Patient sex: M
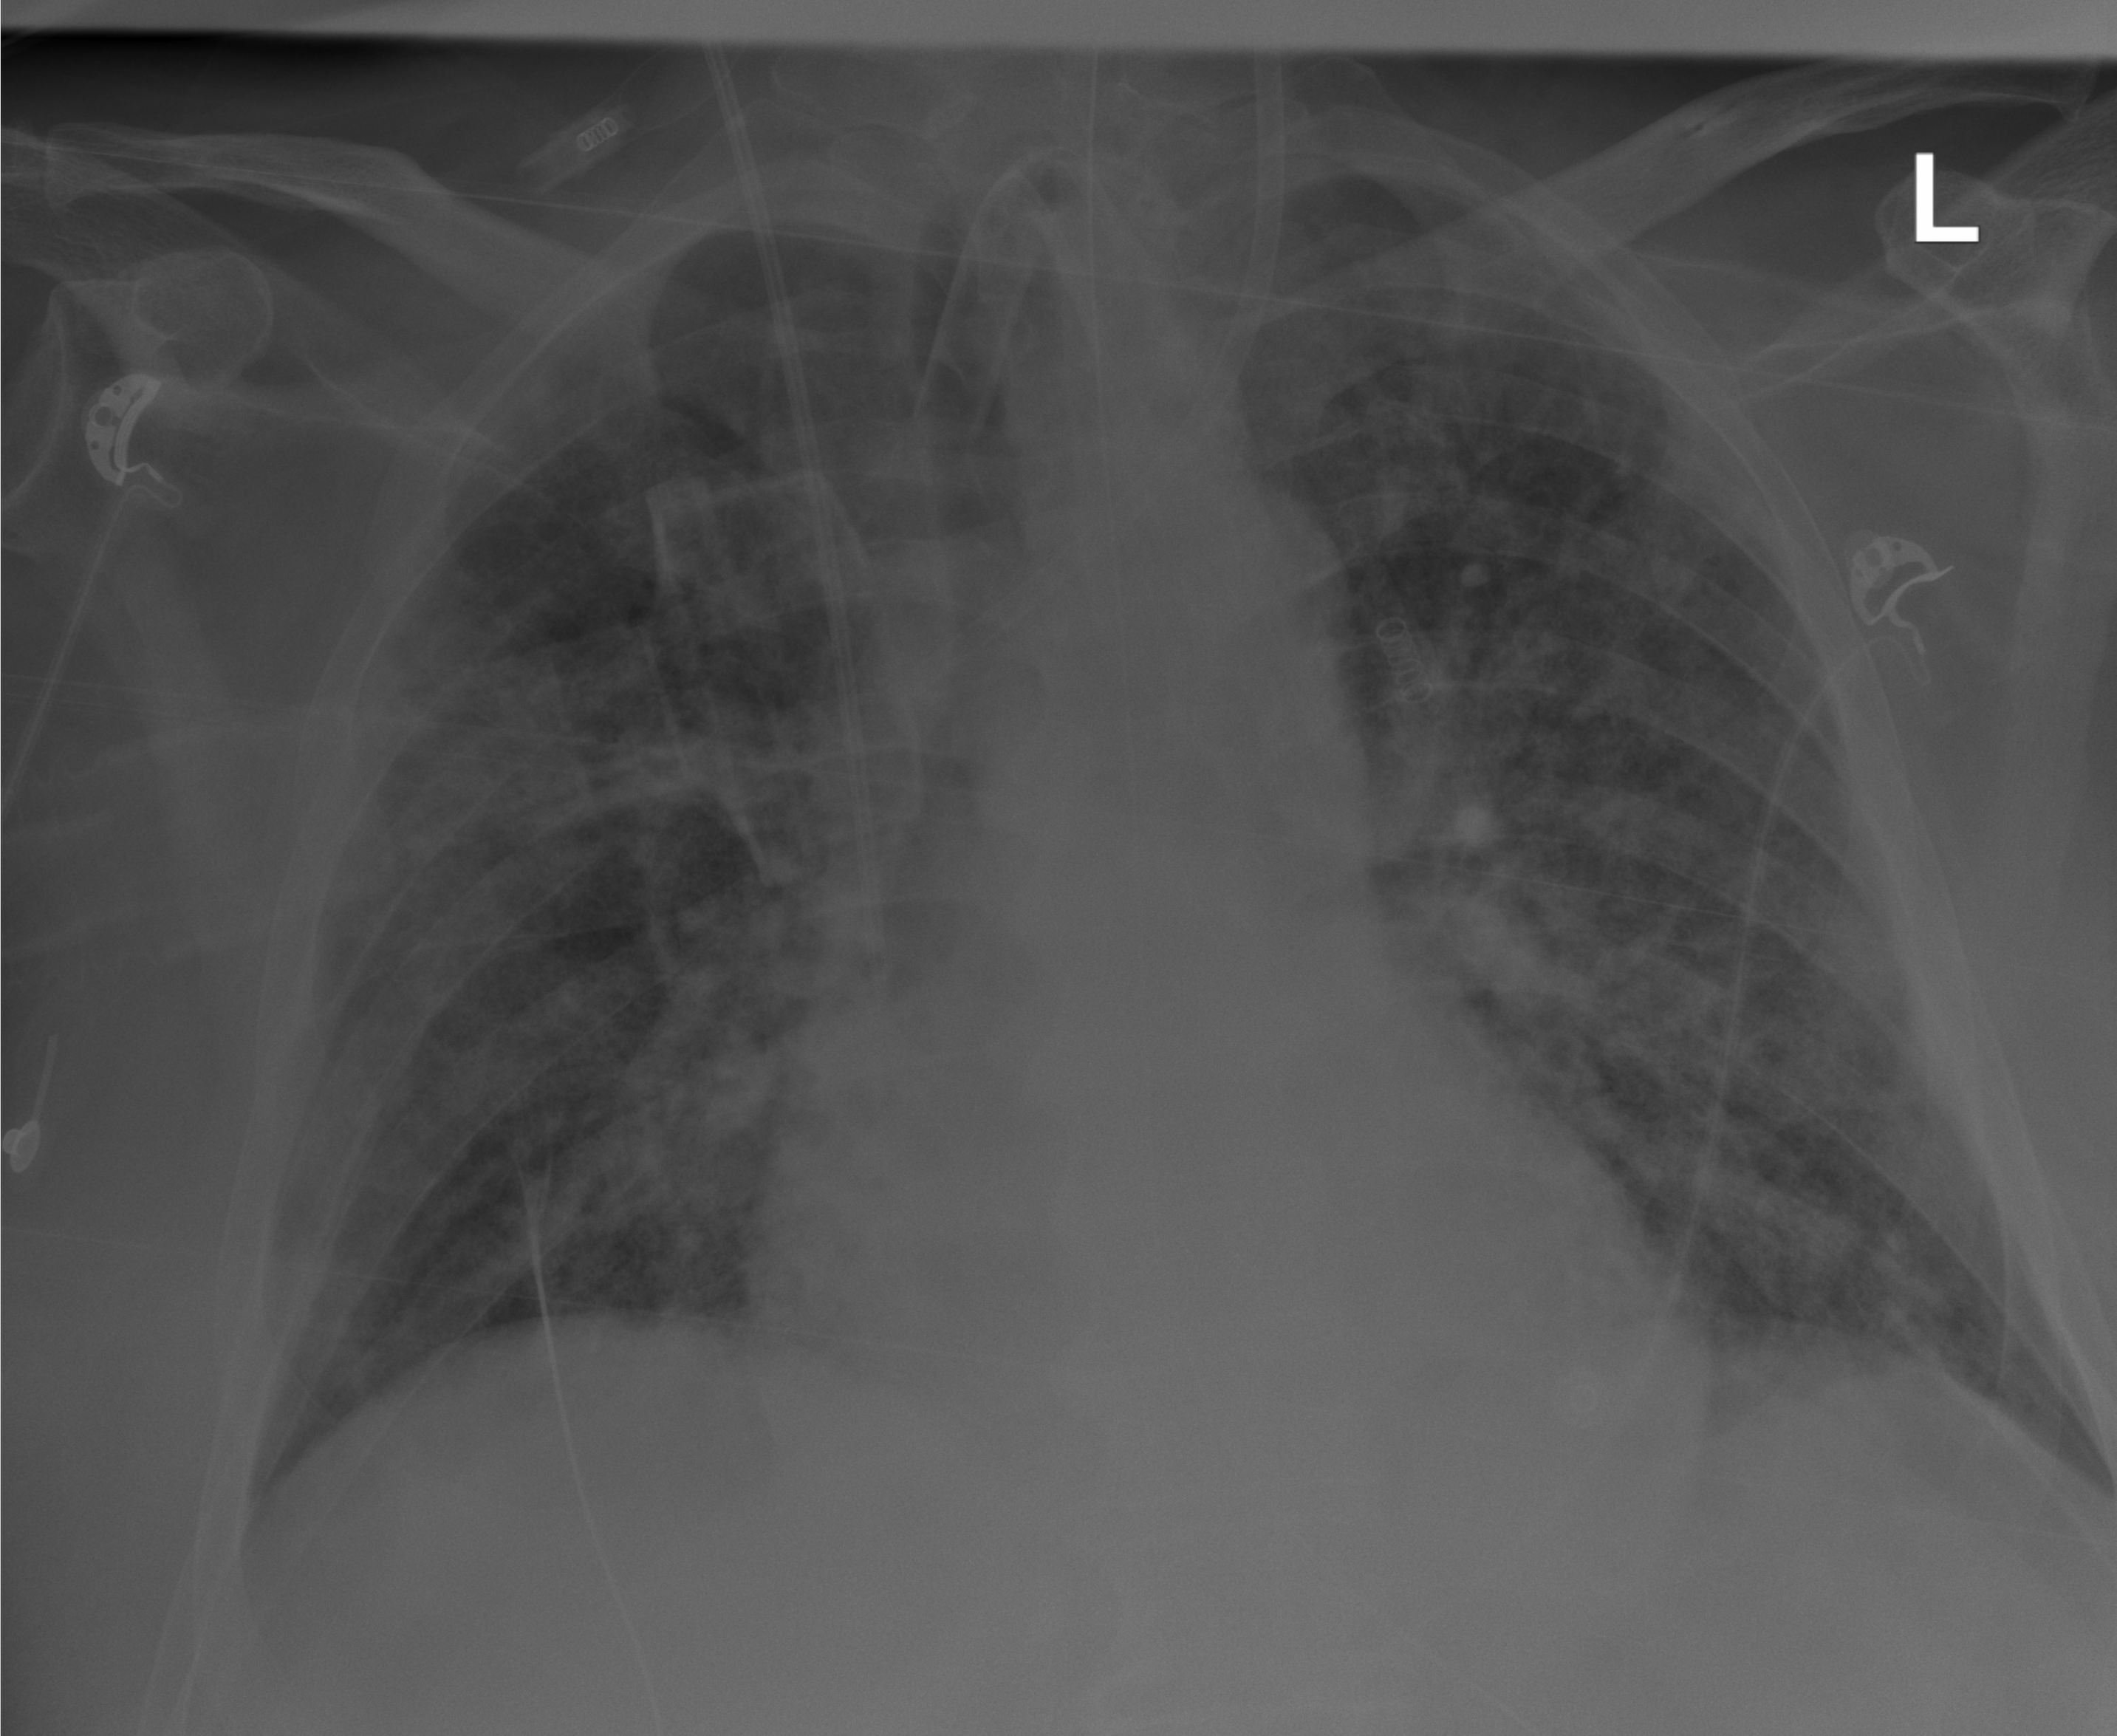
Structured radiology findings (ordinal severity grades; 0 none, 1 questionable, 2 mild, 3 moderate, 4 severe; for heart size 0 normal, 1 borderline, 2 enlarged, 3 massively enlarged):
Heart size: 2
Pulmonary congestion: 2
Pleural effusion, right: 0
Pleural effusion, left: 0
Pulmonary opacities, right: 4
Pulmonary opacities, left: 4
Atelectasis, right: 2
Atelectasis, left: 2